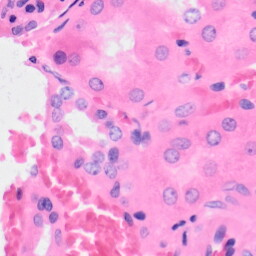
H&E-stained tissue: Kidney